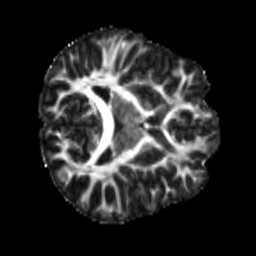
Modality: FA
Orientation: axial
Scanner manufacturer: siemens
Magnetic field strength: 3 T
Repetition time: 4 s
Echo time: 0.0594 s